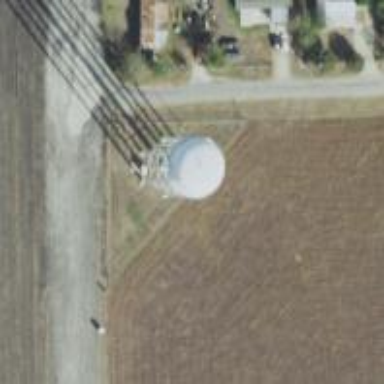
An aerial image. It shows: Water tower that is man-made.